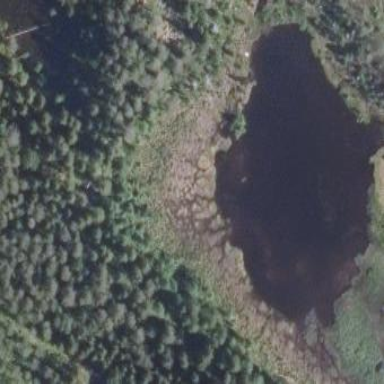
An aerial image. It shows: Serene lake surrounded by nature.